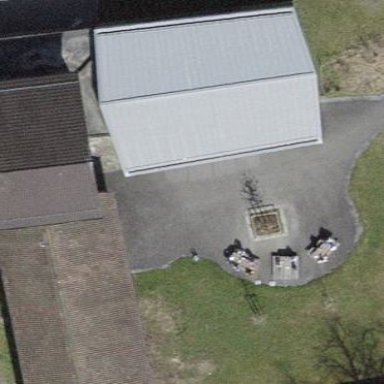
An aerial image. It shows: School building.